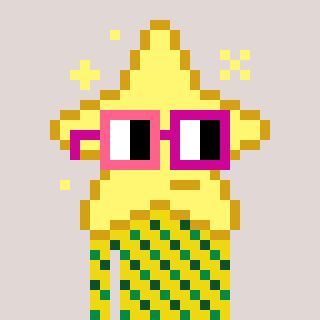
a pixel art character with square pink and red glasses, a star-shaped head and a yellow-colored body on a warm background